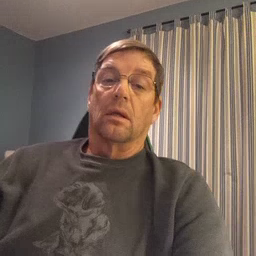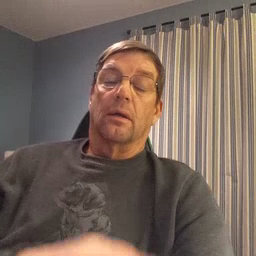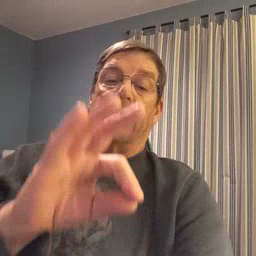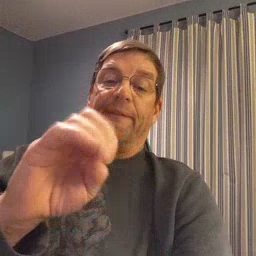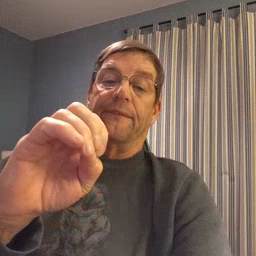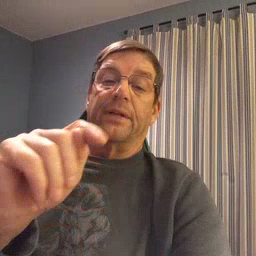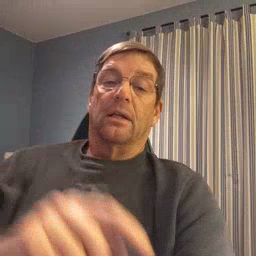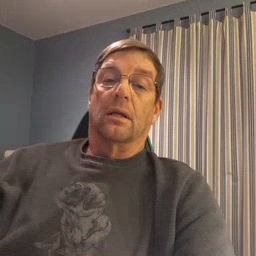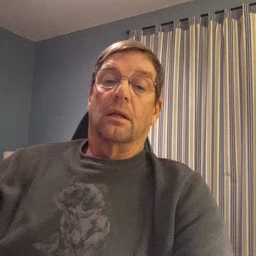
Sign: feet